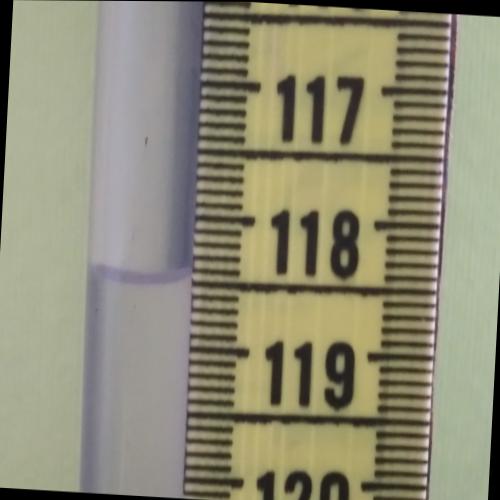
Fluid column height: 118.5 cm